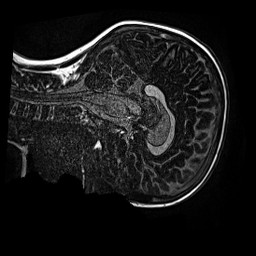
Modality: MP2RAGE
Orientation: sagittal
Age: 11
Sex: male
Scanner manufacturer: siemens
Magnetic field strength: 3 T
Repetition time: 4 s
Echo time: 0.00299 s